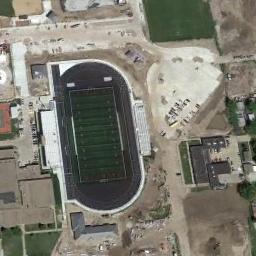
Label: ground_track_field